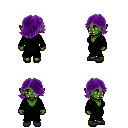
a pixel art fantasy rpg character, female body template, orc, green skin, gray robe, red pants, purple swoop hairstyle, gray slippers, four views (front, back, left, right), 2x2 character sprite sheet, small pixel art, hard edges, no anti-aliasing